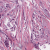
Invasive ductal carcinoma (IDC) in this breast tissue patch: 1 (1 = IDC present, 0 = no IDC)